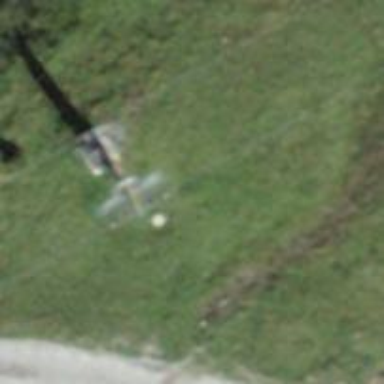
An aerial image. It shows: Pylon for aerialway.